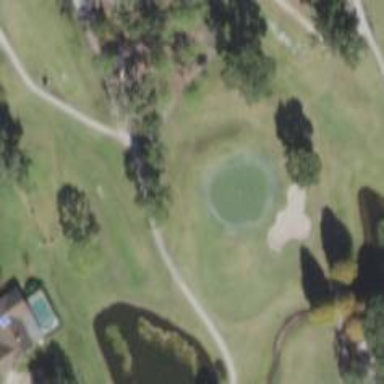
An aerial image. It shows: View of golf hole.